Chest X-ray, PA view. Patient: 46 years old, sex F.
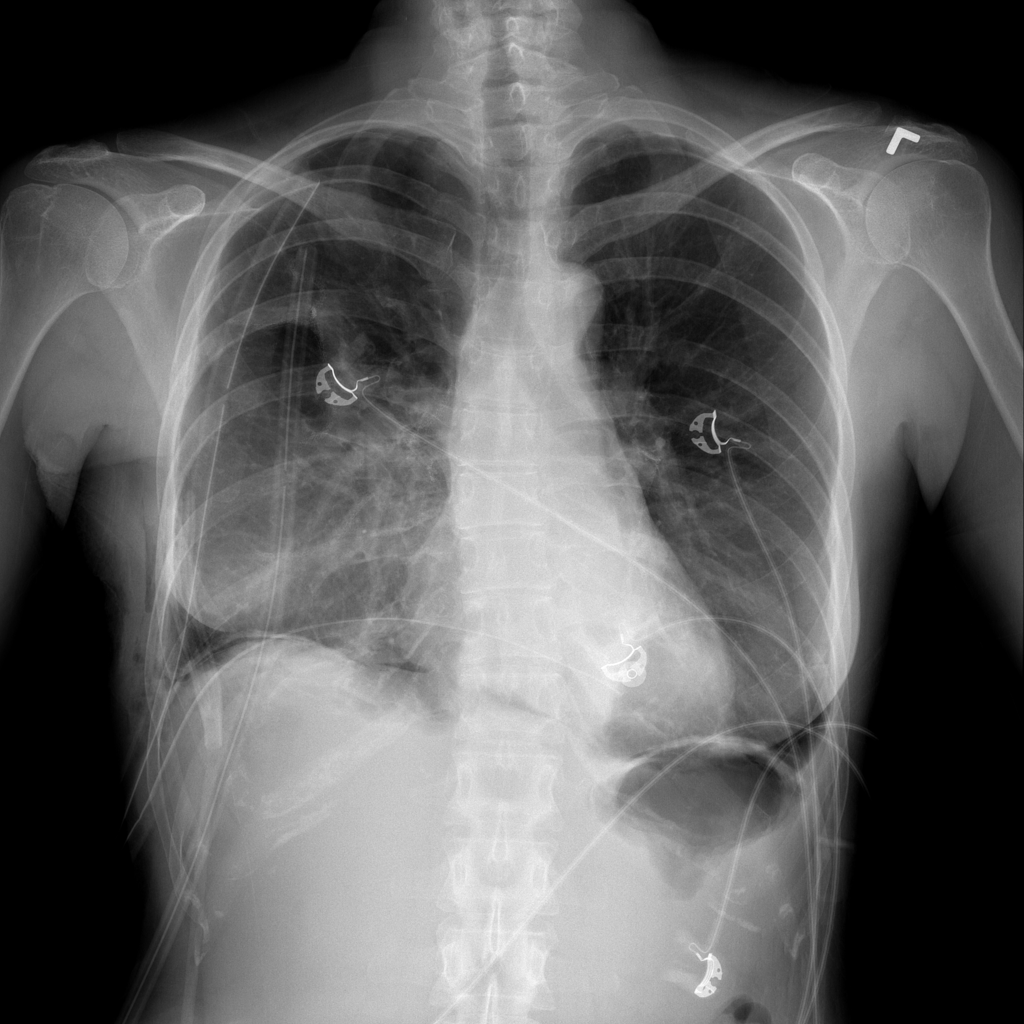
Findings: No Finding